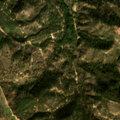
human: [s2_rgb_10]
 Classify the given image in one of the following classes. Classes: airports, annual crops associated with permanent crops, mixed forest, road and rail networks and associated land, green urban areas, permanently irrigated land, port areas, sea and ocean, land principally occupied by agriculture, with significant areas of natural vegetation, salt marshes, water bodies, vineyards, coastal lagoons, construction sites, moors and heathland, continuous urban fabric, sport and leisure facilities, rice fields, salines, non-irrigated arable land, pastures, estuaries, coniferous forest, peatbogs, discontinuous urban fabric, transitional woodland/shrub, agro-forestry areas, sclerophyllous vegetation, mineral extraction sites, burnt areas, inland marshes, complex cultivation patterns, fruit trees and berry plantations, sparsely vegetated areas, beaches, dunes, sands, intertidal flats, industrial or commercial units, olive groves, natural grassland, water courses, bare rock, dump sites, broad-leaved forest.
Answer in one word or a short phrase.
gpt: broad-leaved forest, mixed forest, transitional woodland/shrub